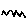
Label: zigzag